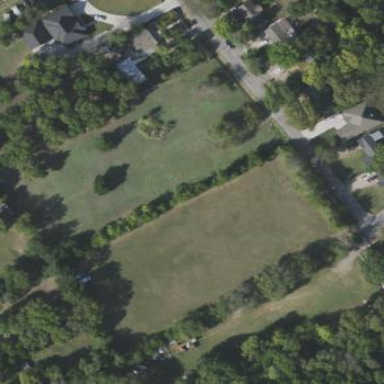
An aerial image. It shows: Grassy plot in green zone.